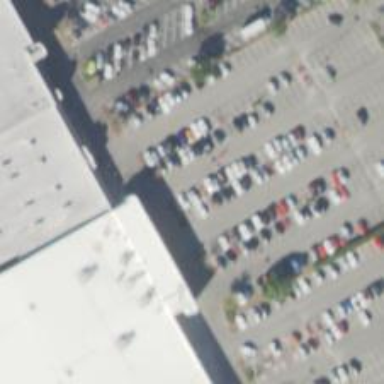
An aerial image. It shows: Parking space.